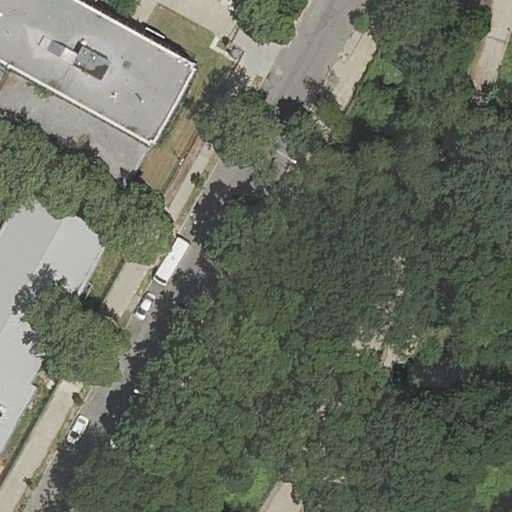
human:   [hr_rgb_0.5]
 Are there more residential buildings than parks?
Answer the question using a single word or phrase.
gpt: yes

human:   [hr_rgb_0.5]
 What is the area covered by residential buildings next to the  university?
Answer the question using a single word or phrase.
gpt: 1514m2

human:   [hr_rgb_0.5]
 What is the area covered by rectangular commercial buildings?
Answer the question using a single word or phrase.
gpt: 0m2

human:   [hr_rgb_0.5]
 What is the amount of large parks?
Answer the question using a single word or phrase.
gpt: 1

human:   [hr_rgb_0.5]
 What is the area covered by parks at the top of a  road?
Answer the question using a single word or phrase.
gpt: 0m2

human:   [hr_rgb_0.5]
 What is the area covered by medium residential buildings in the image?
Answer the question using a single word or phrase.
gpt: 0m2

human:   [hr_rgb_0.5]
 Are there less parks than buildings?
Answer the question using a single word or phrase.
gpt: yes

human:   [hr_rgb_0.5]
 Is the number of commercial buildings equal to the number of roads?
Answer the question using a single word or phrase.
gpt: no

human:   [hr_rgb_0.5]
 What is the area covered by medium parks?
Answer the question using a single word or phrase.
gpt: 0m2

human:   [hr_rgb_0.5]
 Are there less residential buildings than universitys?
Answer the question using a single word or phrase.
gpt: no

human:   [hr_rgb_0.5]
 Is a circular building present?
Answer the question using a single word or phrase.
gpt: no

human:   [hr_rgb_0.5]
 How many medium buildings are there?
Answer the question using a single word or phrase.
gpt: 0

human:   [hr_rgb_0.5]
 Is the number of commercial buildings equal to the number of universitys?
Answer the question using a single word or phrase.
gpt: no

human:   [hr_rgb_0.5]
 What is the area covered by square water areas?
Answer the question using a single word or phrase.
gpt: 0m2

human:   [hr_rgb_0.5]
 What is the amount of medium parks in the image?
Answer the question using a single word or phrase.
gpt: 0

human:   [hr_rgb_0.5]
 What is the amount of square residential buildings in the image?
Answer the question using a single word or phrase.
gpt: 0

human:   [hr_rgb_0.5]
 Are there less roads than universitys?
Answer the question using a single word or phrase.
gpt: no

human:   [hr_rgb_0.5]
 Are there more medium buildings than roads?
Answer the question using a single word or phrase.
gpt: no

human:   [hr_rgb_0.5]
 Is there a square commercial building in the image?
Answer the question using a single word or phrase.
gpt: no

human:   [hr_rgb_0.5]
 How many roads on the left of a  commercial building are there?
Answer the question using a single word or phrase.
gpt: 0

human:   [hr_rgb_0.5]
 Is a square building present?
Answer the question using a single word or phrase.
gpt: no

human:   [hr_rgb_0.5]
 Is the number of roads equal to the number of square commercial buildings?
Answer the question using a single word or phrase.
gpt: no

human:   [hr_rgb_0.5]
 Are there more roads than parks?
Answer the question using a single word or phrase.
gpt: yes

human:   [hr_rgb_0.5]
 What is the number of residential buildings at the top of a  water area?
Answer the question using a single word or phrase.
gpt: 0

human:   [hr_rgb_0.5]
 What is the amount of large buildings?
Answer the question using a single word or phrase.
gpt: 2

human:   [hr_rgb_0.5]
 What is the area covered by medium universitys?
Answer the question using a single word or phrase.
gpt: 0m2

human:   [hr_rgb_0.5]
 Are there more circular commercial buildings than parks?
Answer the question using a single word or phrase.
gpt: no

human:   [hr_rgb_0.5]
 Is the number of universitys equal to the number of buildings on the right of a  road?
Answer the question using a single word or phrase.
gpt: no

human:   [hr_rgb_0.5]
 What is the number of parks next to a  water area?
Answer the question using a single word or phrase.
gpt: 0

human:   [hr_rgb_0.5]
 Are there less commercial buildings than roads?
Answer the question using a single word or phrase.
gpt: yes

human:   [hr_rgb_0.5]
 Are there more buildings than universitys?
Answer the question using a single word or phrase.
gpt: yes

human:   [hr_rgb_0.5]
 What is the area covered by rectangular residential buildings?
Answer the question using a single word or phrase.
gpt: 537m2

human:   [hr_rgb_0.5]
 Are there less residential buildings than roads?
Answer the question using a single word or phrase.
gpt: yes

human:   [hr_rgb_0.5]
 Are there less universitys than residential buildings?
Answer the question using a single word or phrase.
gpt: yes

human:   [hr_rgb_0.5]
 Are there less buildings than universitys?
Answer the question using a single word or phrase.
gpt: no

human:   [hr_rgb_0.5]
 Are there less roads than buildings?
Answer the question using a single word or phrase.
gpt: no